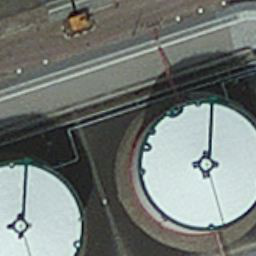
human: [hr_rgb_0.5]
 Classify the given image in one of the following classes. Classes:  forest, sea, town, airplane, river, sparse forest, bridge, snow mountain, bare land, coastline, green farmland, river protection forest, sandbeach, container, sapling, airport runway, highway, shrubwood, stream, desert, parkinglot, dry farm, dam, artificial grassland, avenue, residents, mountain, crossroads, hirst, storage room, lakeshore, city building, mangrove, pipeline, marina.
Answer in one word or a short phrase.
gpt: storage room